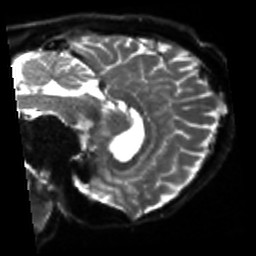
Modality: sbref
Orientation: sagittal
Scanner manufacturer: siemens
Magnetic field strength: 3 T
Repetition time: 4 s
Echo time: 0.0594 s